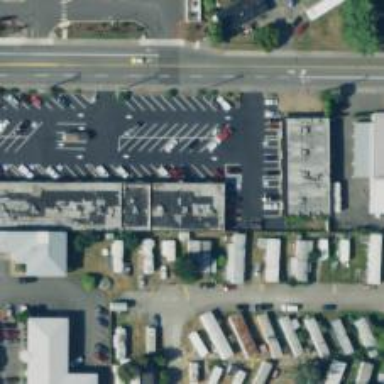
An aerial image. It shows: Convenience shop.